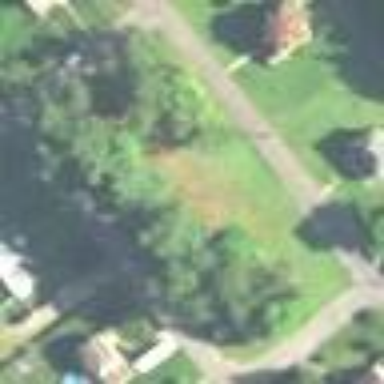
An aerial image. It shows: Village green covered with lush grass.